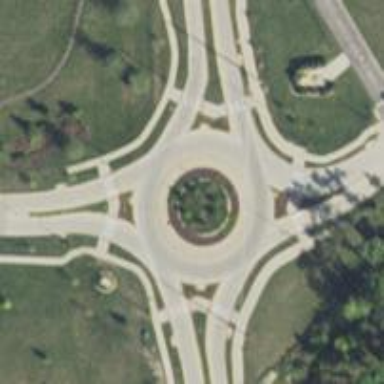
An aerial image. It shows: Secondary road leading to roundabout.